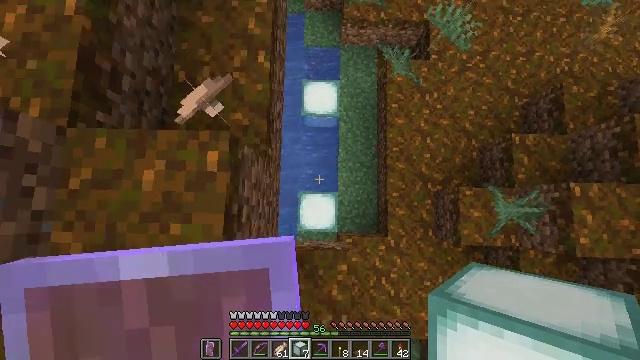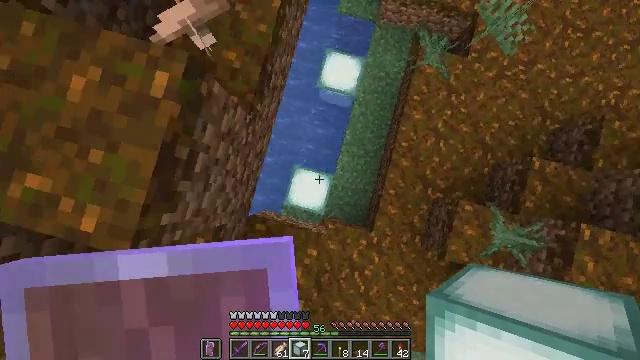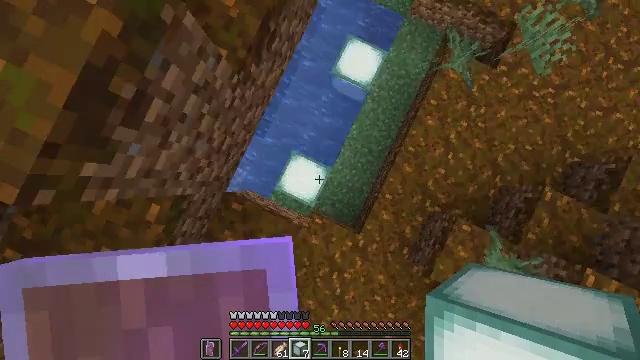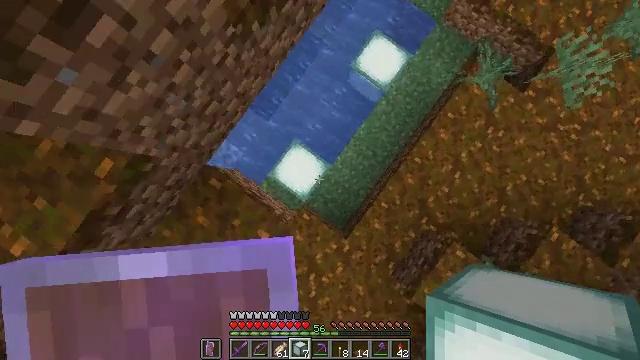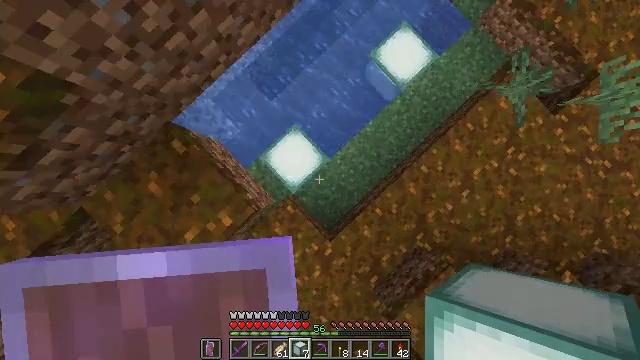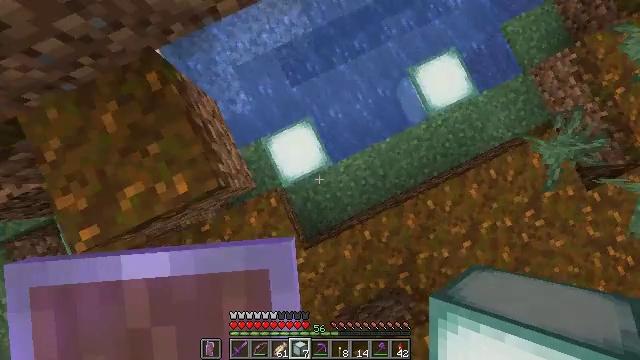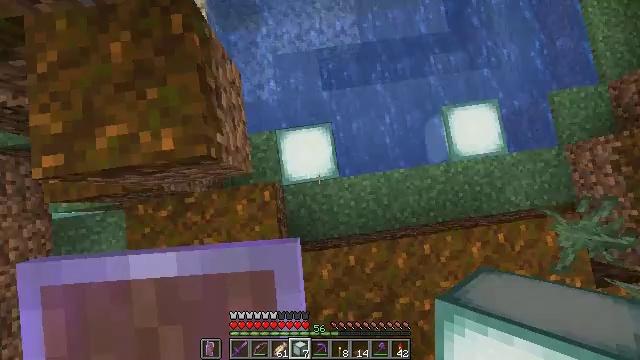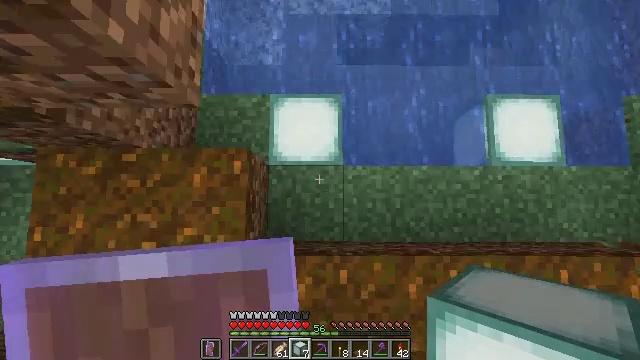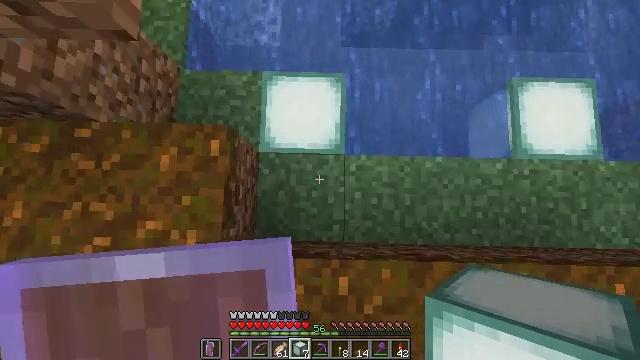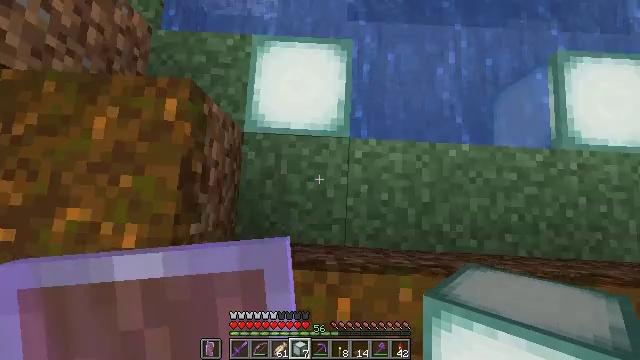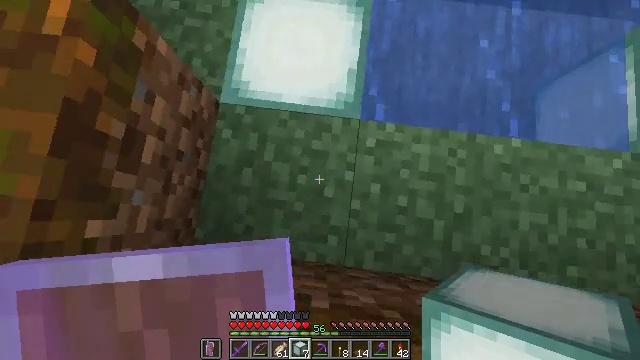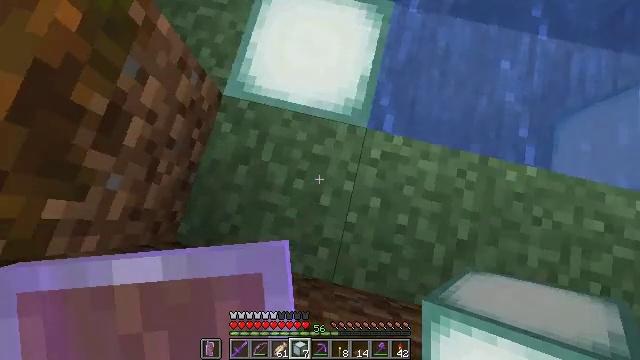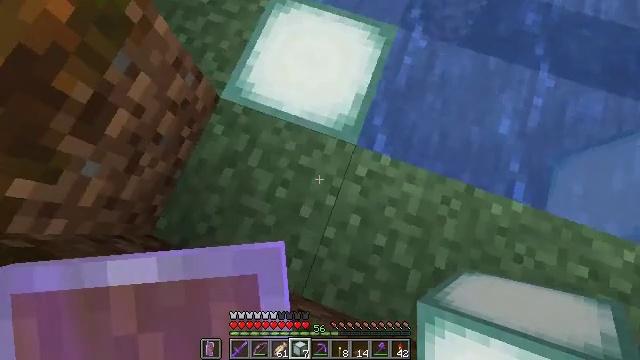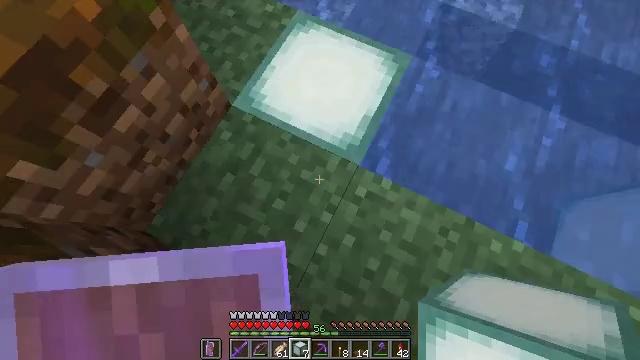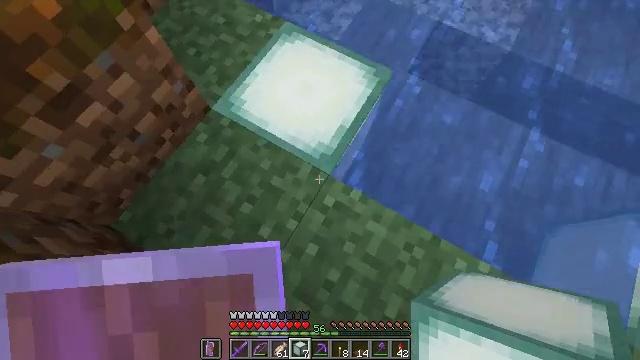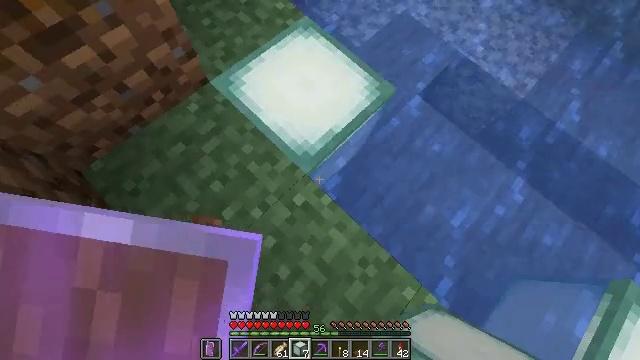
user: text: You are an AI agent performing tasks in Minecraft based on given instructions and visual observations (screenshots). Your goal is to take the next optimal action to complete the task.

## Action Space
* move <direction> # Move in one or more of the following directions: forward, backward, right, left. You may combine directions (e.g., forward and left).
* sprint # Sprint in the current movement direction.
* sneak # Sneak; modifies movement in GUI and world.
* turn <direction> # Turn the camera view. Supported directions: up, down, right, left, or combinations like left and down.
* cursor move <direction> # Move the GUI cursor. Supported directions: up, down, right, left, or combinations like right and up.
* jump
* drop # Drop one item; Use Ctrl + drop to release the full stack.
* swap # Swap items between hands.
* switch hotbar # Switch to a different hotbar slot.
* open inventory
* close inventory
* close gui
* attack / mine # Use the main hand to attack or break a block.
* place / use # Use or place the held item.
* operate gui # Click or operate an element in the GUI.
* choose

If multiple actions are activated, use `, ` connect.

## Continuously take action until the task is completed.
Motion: motion action
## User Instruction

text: Collect the sea lantern for its light.
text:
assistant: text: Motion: move right, turn left and down
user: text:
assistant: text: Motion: move right, turn left and down
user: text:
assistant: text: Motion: move right, turn left
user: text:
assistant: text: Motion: move right, turn left
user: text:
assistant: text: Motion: move right, turn left and up
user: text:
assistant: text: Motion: move right, turn left and up
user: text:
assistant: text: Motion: turn left and up
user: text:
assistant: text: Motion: turn left
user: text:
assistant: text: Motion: turn left
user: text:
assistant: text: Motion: turn left and up
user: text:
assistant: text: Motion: turn left and up
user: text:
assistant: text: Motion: move right, turn left and up
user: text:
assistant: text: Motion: move right, turn left and up
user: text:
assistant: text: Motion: move right, turn left and up
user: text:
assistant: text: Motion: move right
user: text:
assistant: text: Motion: move right
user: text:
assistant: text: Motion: no_op
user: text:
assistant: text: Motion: turn up
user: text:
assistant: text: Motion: turn right and up
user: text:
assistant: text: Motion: turn right and up
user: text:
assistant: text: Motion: turn right
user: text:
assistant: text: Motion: turn right and down
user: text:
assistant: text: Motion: no_op
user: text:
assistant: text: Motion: no_op
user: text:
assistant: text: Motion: no_op
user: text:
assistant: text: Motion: no_op
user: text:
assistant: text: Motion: turn left and up
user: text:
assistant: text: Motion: turn left and up
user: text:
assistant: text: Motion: turn left and up
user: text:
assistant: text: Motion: move right, turn left